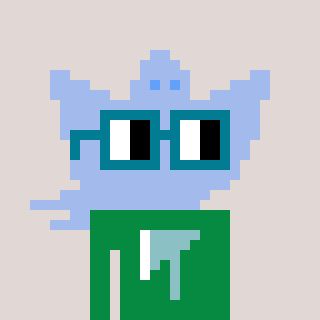
a pixel art character with square dark green glasses, a ghost-B-shaped head and a green-colored body on a warm background